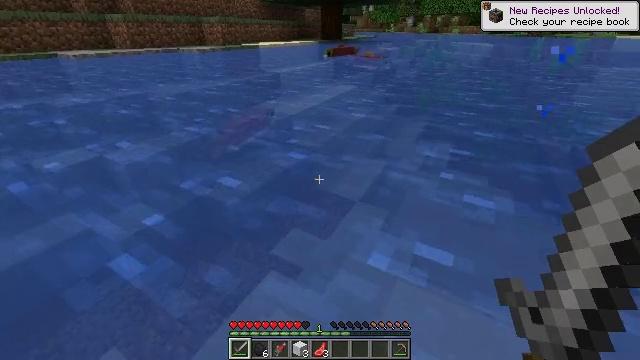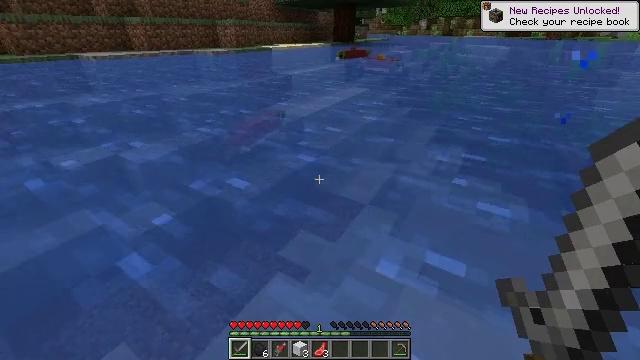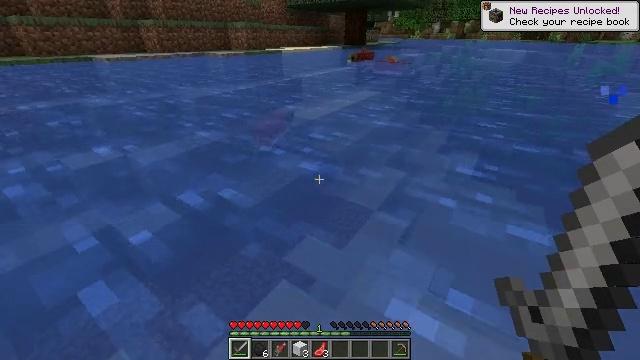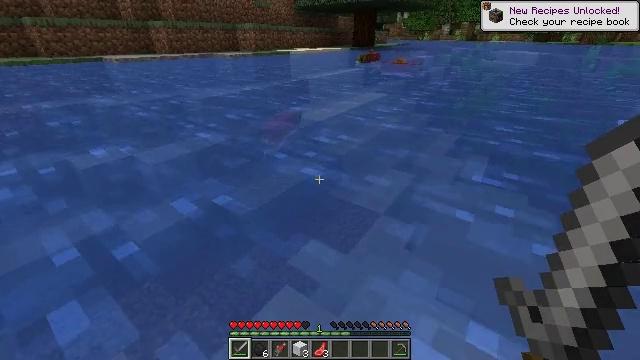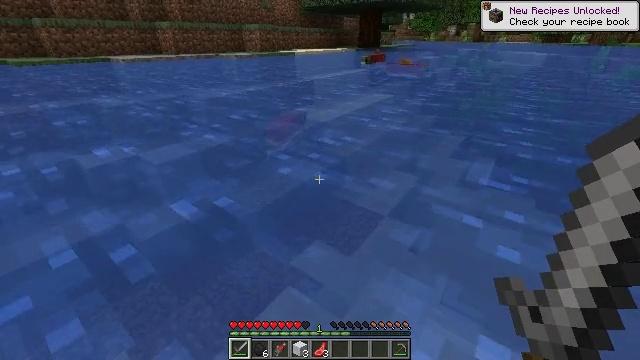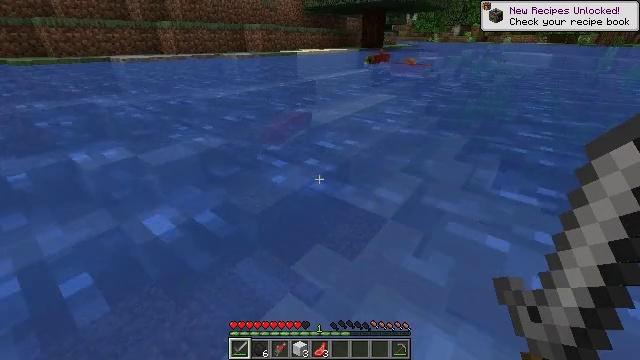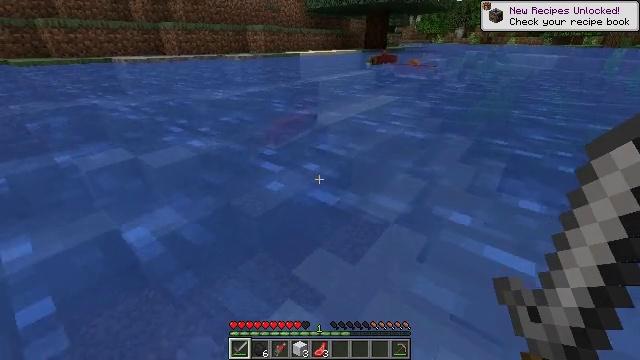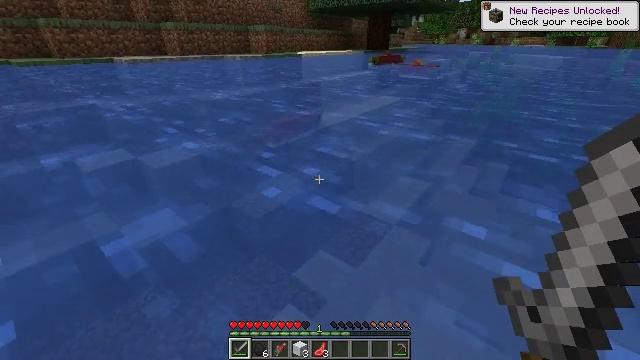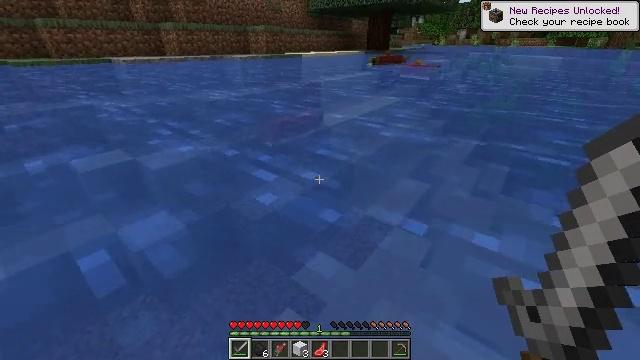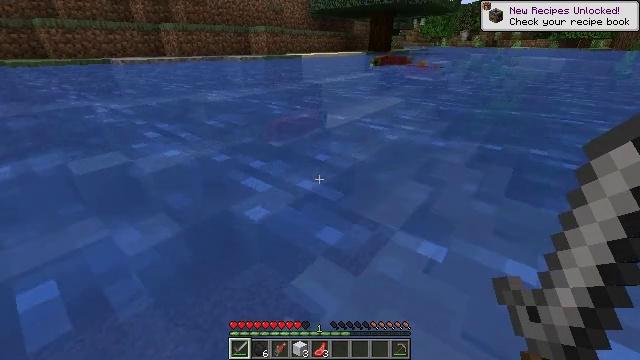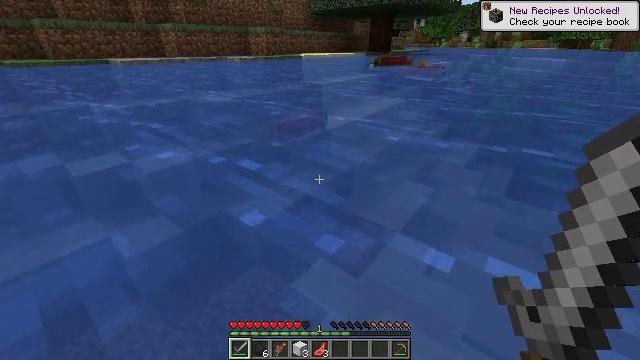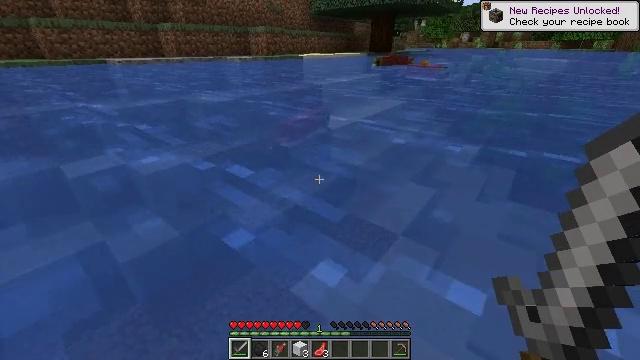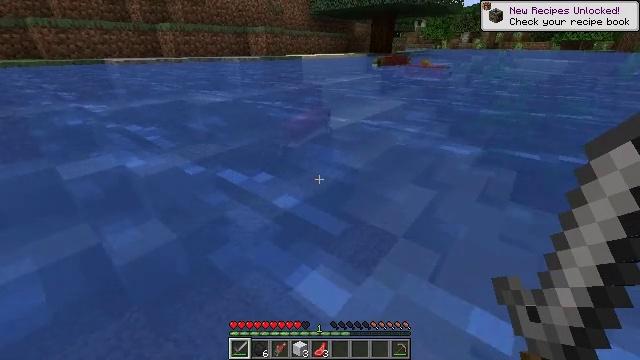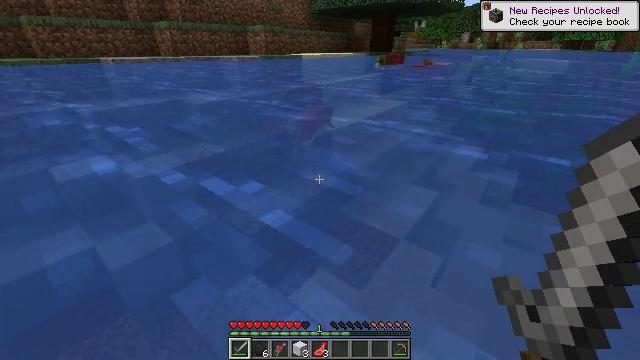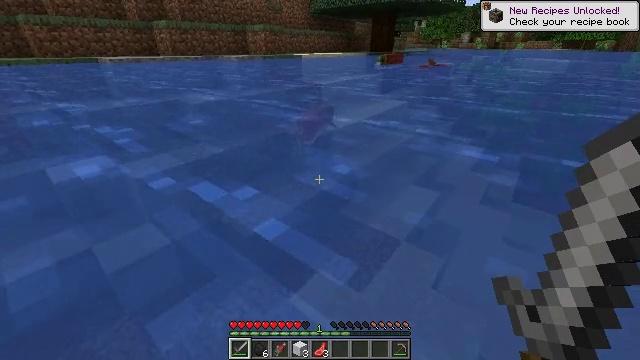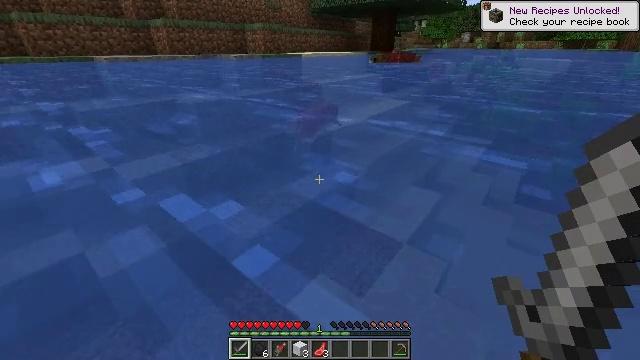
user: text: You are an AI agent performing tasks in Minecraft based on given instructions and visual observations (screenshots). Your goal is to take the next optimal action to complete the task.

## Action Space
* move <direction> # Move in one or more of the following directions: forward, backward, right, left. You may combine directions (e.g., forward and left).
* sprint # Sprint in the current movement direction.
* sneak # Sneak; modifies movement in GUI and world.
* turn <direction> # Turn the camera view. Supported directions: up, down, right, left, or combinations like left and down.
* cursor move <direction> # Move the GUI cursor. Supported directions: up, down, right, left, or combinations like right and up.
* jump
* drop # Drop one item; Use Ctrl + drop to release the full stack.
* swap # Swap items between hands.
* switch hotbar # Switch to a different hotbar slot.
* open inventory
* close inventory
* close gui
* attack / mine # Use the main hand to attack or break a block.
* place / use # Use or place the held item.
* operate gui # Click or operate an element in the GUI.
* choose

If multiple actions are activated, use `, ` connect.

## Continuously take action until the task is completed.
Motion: motion action
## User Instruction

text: Kill aquatic mobs.
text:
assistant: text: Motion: move forward, turn left
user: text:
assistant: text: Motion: move forward, turn left
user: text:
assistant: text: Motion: move forward, turn left
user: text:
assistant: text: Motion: move forward, turn left
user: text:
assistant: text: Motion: move forward
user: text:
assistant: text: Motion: move forward
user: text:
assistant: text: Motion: move forward
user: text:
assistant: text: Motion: move forward
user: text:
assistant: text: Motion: move forward
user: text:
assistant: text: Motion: move forward
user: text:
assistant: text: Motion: move forward
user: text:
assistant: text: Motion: move forward
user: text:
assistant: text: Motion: move forward
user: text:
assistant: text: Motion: move forward
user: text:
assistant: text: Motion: move forward
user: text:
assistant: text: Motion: move forward
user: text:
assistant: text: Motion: move forward
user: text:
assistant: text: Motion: move forward
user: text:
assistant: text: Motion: move forward
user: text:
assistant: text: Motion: move forward
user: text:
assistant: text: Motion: move forward
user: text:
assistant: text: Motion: move forward
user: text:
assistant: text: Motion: move forward, turn right and up
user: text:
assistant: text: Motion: move forward, turn right and up
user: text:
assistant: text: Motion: move forward, turn up
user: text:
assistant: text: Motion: move forward, turn up
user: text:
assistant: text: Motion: move forward, turn right and up
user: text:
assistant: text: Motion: move forward, turn up
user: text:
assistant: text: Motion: move forward, turn right and up
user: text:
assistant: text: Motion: move forward, turn right and up